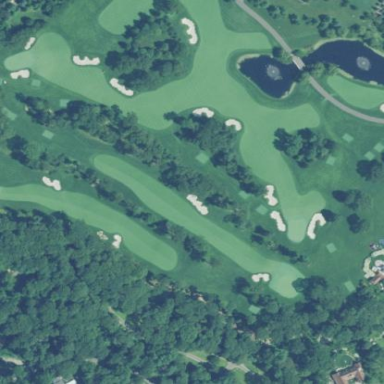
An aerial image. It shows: Golf course surrounded by greenery.